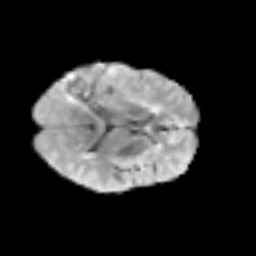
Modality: T2w
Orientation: axial
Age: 62
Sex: female
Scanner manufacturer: siemens
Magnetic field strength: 3 T
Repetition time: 3.2 s
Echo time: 0.081 s